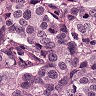
Metastatic tissue present: yes